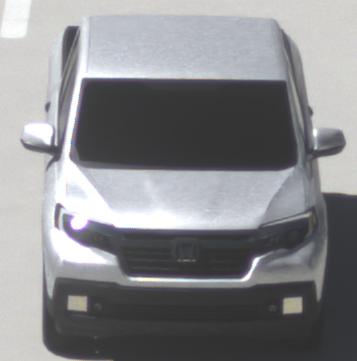
Make: Honda
Model: Ridgeline
Detailed model: Gen. 2
Model produced from: 2016
Model produced until: 2020
Doors: 4
Color: white
Road condition: dry road
Daytime: midday
Contrast: high contrast